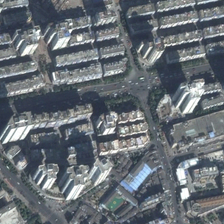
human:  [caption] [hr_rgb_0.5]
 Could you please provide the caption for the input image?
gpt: many buildings and some green trees are in a commercial area .

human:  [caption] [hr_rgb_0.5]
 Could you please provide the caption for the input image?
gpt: many buildings and some green trees are in a commercial area .

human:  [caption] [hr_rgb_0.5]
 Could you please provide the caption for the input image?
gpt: many buildings and some green trees are in a commercial area .

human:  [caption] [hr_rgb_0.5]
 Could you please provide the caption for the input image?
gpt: many buildings and some green trees are in a commercial area .

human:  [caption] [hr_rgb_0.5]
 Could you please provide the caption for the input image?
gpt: many buildings and some green trees are in a commercial area .